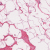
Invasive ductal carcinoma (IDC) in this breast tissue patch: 0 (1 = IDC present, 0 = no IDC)